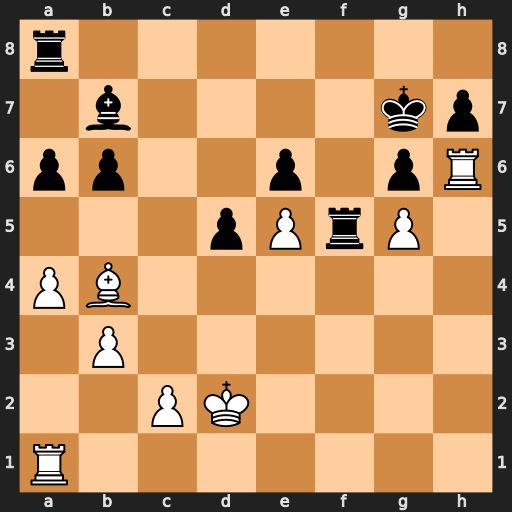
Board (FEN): r7/1b4kp/pp2p1pR/3pPrP1/PB6/1P6/2PK4/R7
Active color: w
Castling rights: -
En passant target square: -
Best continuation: Rah1 Rh8 Be7